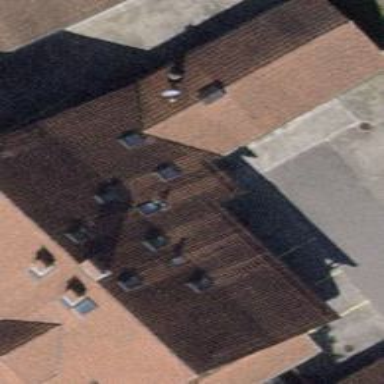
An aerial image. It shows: Building.